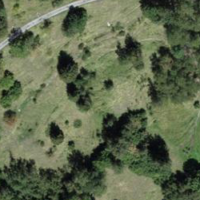
EUNIS habitat code: 24
Species observed at this site:
Stauroderus scalaris